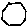
Label: hexagon